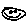
Label: smiley face